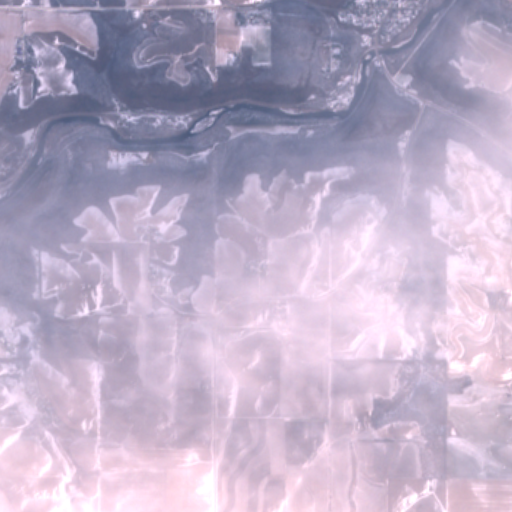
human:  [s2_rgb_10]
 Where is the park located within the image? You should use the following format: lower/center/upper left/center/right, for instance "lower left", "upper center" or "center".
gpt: The park is located in the upper right of the image.
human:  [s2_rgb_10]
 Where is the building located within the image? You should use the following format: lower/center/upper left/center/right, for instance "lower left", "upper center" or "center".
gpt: The building is located in the upper right of the image.
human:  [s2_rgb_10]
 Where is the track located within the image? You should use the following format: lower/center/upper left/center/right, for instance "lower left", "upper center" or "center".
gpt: There is no track in the image.